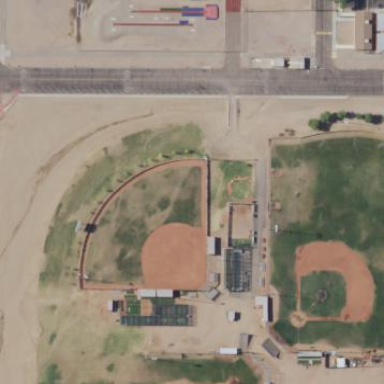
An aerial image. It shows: Baseball pitch for leisure land.